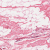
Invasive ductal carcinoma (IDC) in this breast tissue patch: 0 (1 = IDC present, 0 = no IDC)